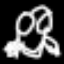
Label: frog